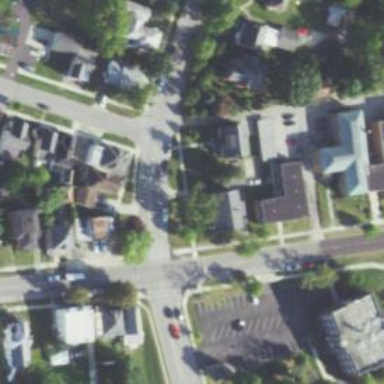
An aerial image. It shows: Neighborhood.